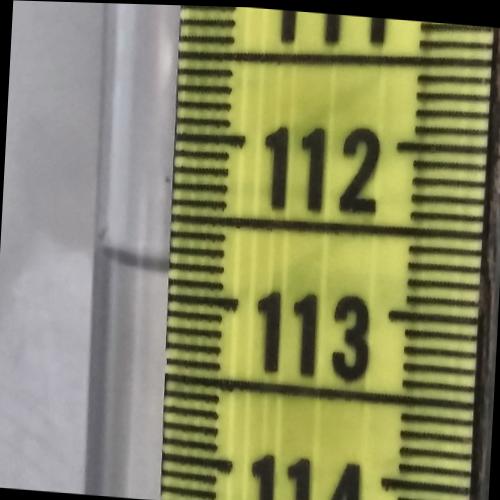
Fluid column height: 112.8 cm